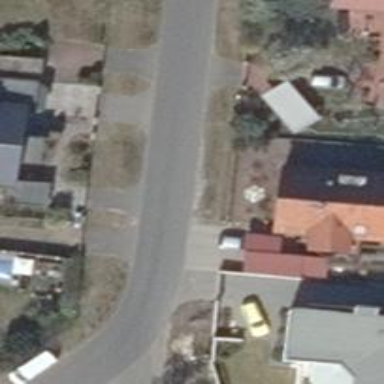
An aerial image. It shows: Residential road with asphalt surface.